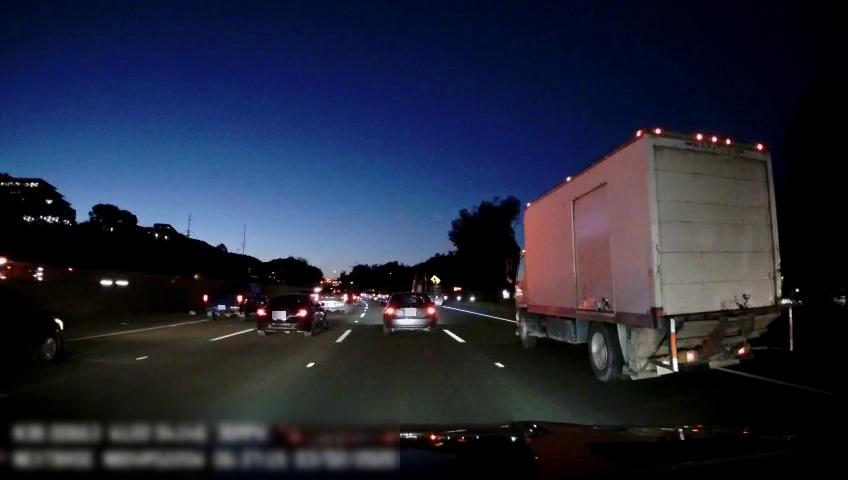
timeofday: Night
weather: Other
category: Drivable Space
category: Vehicles | Other LV
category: Vehicles | SUV
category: Vehicles | SUV
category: Vehicles | Truck
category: Vehicles | Car
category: Vehicles | Car
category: Vehicles | Truck
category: Vehicles | Car
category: Lanes | Alternate Lane
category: Lanes | Current Lane
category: Lanes | Current Lane
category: Lanes | Alternate Lane
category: Lanes | Alternate Lane
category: Traffic | Signs